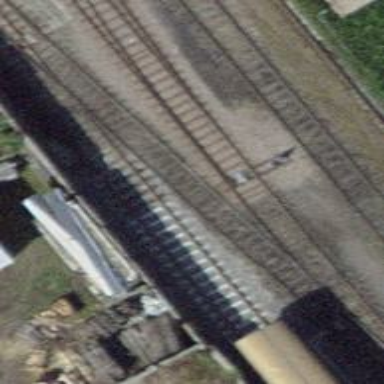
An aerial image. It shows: Railway switch.